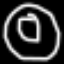
Label: donut